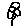
Label: flower